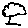
Label: tree